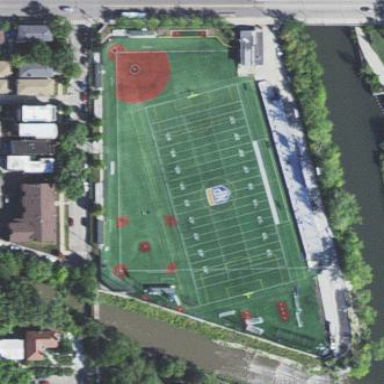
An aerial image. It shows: Pitch for American football.